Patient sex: F
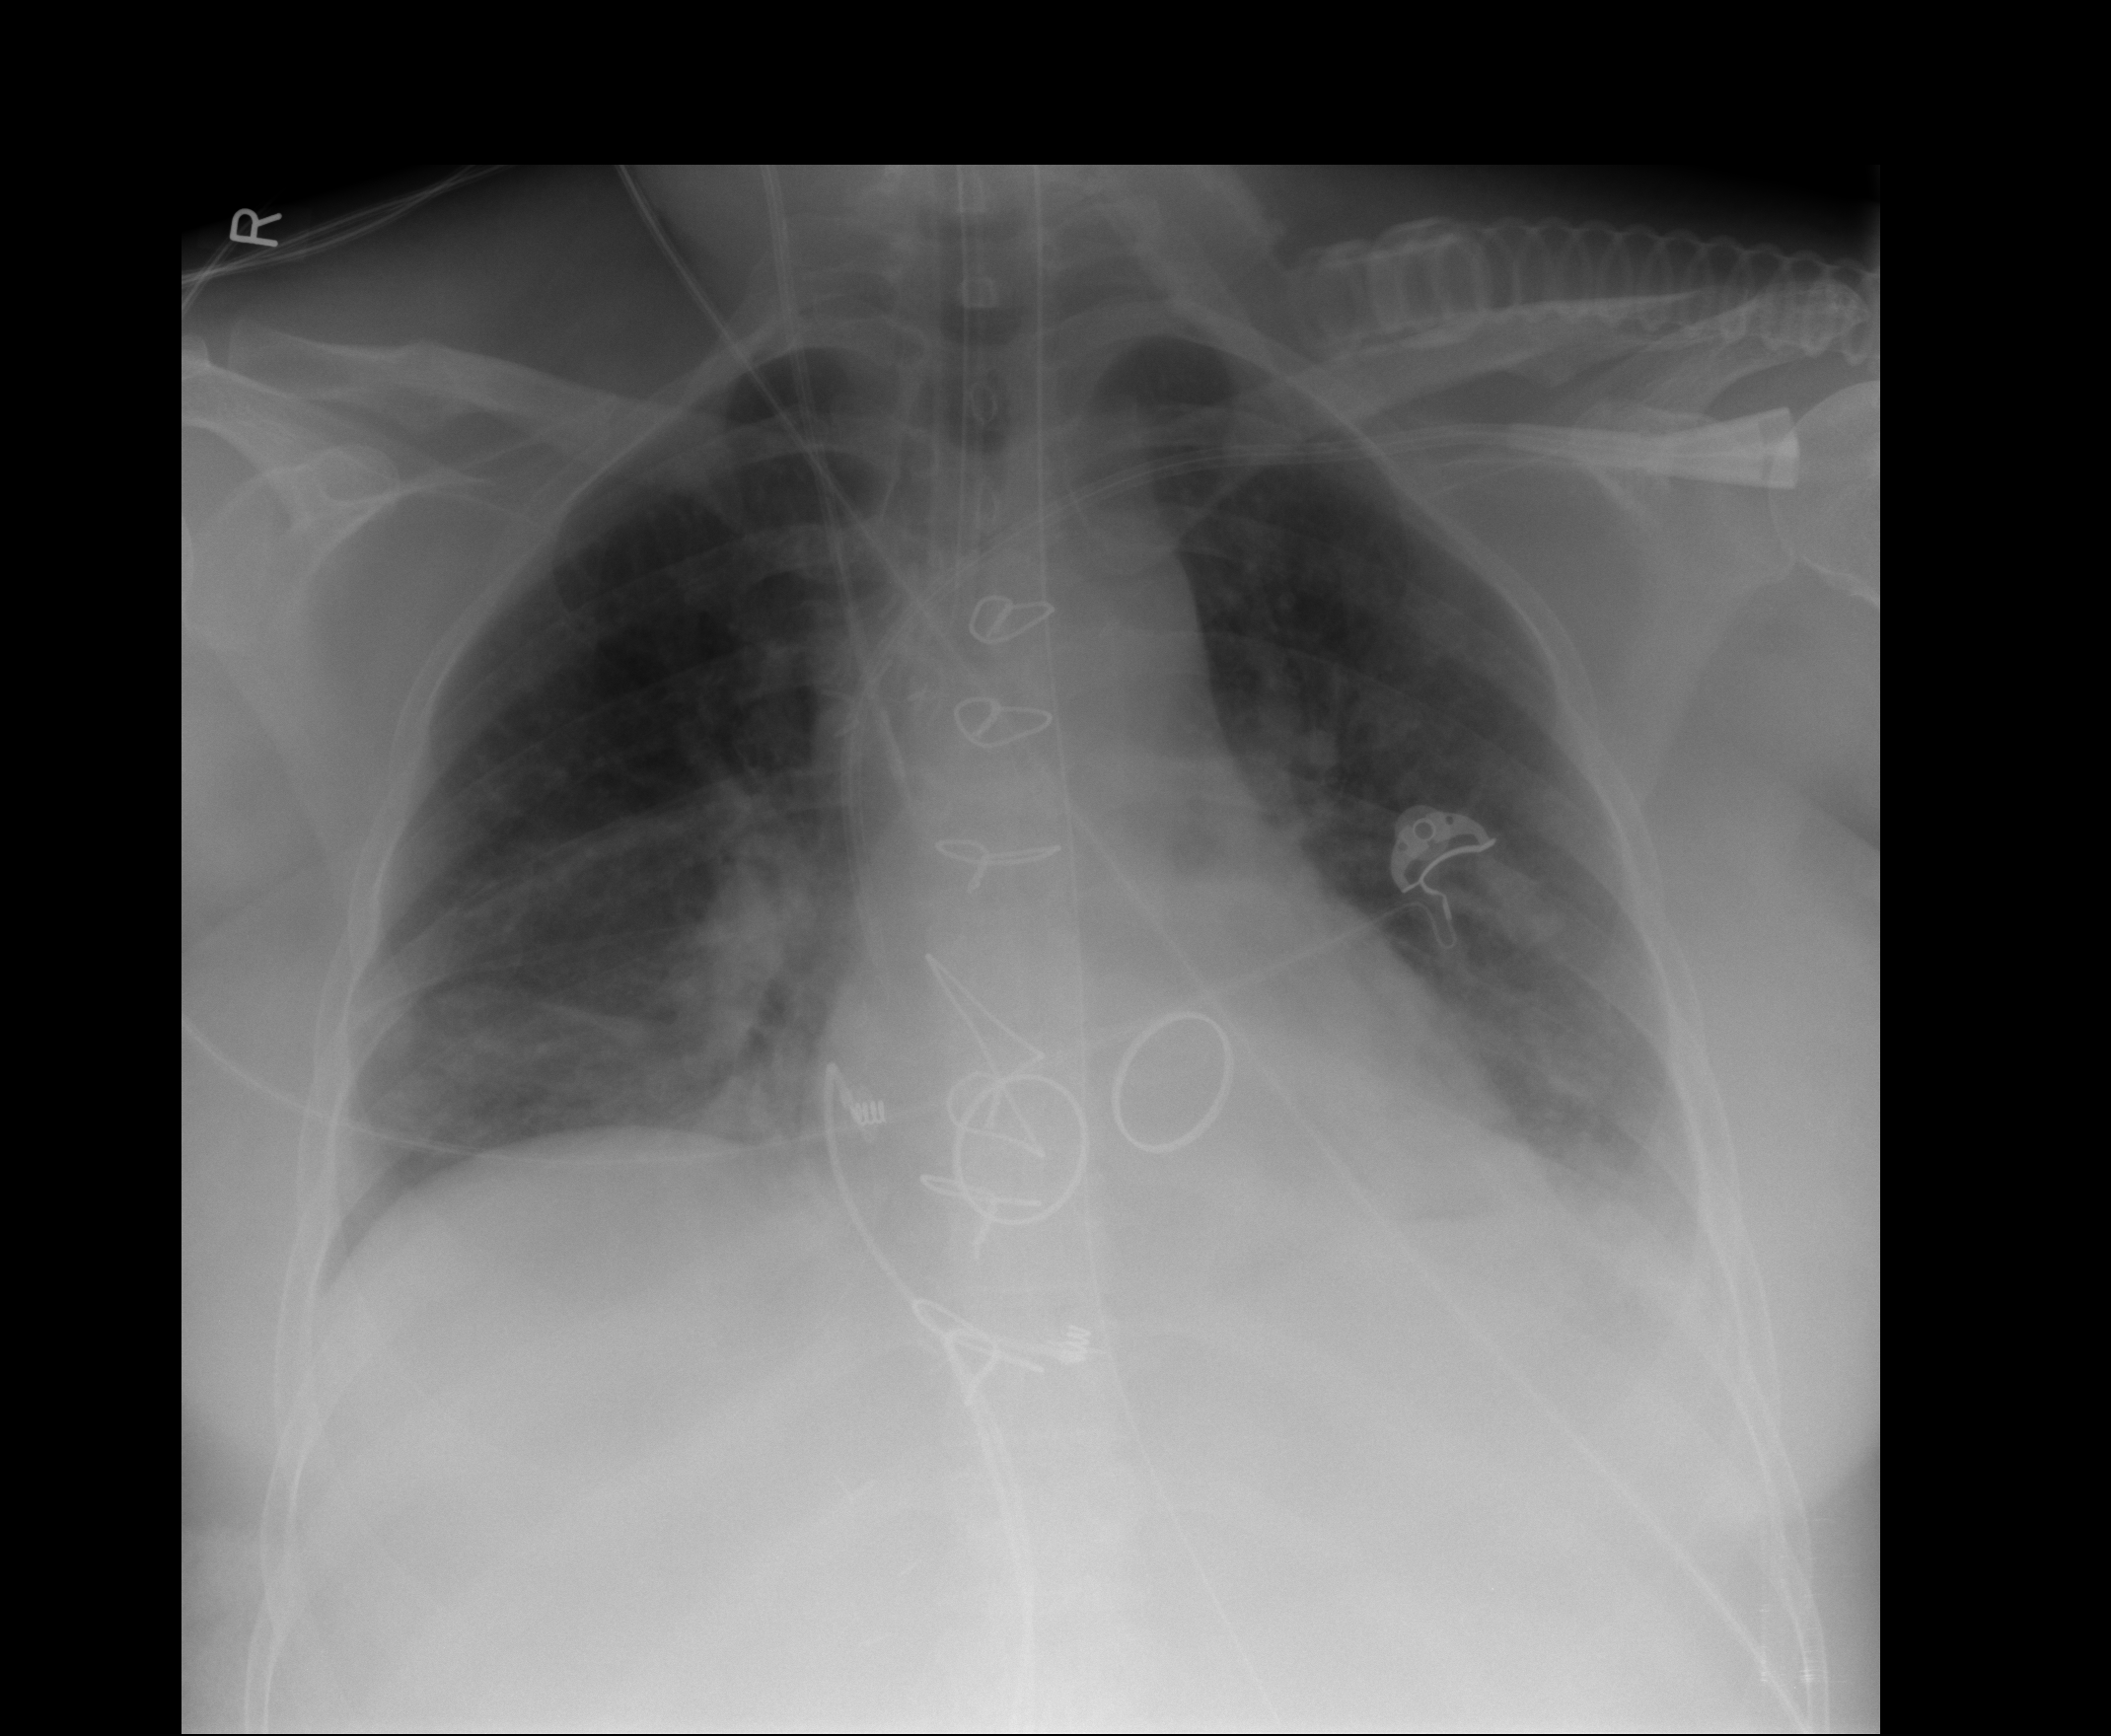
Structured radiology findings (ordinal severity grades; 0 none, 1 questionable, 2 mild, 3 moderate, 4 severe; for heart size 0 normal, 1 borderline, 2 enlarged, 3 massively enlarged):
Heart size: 0
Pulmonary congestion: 2
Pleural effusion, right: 0
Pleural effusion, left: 2
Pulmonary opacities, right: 2
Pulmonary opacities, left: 0
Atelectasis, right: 2
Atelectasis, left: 2